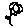
Label: flower